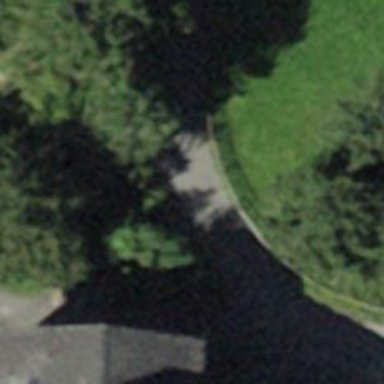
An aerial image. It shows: Asphalt road in residential area.